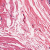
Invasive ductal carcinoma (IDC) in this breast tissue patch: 0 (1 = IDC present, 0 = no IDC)